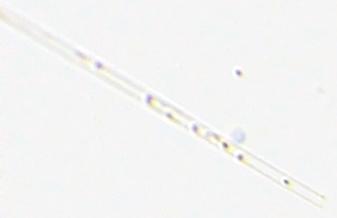
Label: Rhizosolenia